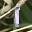
Label: 1